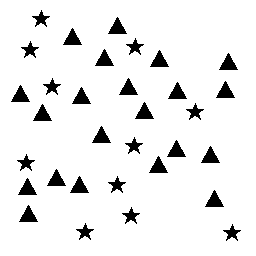
Squares: 0
Triangles: 21
Stars: 11
Total shapes: 32